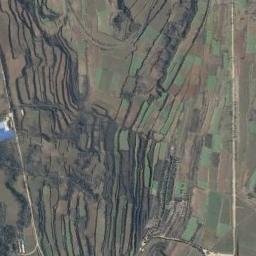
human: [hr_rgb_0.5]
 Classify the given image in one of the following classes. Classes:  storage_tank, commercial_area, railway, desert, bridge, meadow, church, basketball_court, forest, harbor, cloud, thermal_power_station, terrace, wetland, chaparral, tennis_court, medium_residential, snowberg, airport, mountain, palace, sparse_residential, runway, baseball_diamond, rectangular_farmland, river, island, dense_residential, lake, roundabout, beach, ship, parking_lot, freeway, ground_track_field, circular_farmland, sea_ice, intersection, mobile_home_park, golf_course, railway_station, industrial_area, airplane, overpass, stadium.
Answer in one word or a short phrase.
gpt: terrace